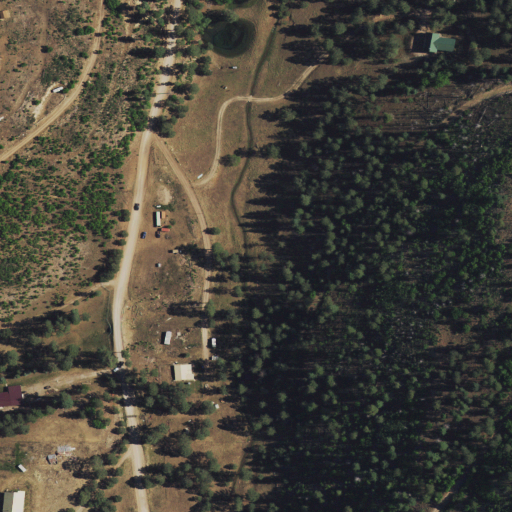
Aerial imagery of valley in New Mexico named Wayland Canyon containing evergreen forest, shrub, grassland, and open development